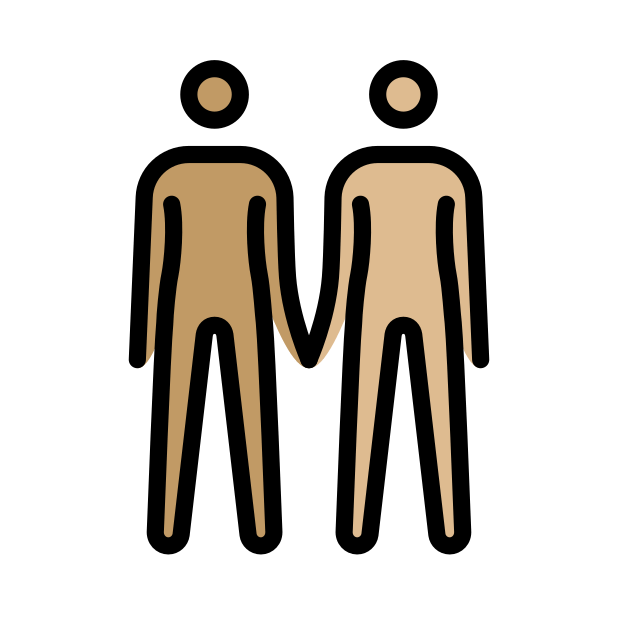
people holding hands: medium skin tone, medium-light skin tone